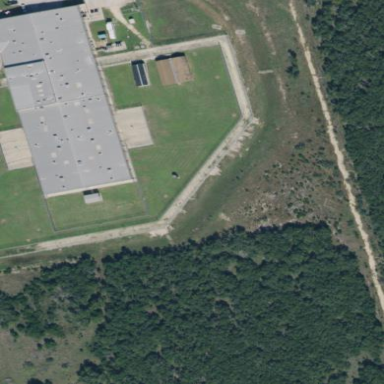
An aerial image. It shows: Prison.